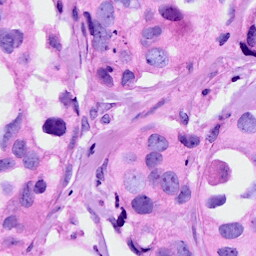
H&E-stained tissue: Breast